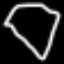
Label: diamond